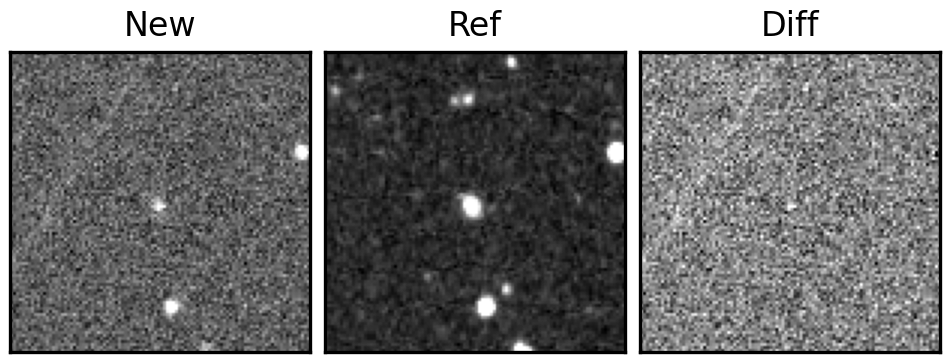
Label: real